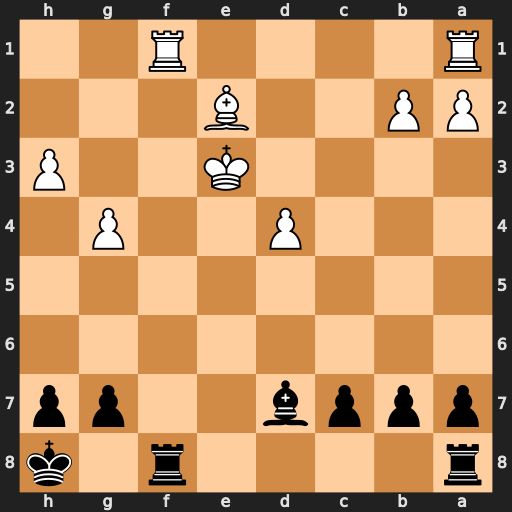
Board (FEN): r4r1k/pppb2pp/8/8/3P2P1/4K2P/PP2B3/R4R2
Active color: b
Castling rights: -
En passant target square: -
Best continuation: Rae8+ Kd3 Bb5+ Kc3 Bxe2